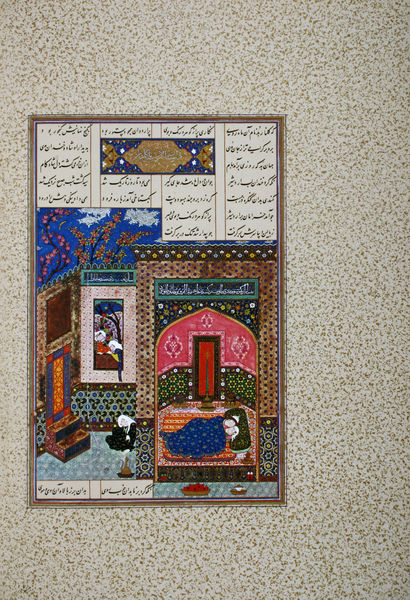
Titel: Ardashir und die Sklavin Gulnar
Künstler: Mir Musavvir
Standort: New York
Institution: The Metropolitan Museum of Art
Schlagwörter: baum, blau, blätter, himmel, mann, schlaf, weiß, wolken, gelb, grün, menschen, äste, blumen, braun, bunt, fenster, frau, nacht, orange, raum, schwarz, tür, zeichen, zimmer, blüten, obst, rot, malerei, muster, ornament, teppich, wand, dienerin, mensch, rahmen, schale, stein, bild, zweige, boden, gold, decke, paar, blatt, rosa, garten, kanne, farbig, schrift, liebe, liegen, schlafen, schlafend, bogen, perspektive, zwei, zuschauer, farbe, kuppel, treppe, treppen, könig, essen, tafel, wohnung, ornamente, bett, schlafzimmer, stufen, japanisch, frühling, tor, foto, punkte, kirschen, paradies, buch, orient, orientalisch, palast, traum, form, sex, druck, illustration, text, worte, mosaik, nachttopf, altar, buchseite, liege, liebespaar, ehepaar, hochzeitsnacht, arabisch, harem, farbfoto, gedicht, weihrauch, prinz, baldachin, niesche, postkarte, verzeirung, indien, turban, miniatur, islam, türkei, verse, handschrift, sultan, lager, anleitung, buchmalerei, persisch, chinesich, indisch, koran, shalem, manuskript, holzbett, rott, oriantalisch, beischlaf, kamasutra, liebesnacht, räucherwerk, prof. shalem, avenio shalem, prof. avenio shalem, prof. dr. avenio shalem, prof. avinoam shalem, wolte